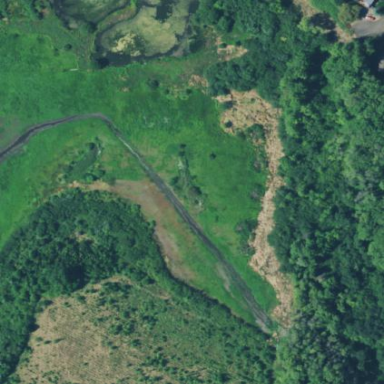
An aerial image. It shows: Marsh wetland.